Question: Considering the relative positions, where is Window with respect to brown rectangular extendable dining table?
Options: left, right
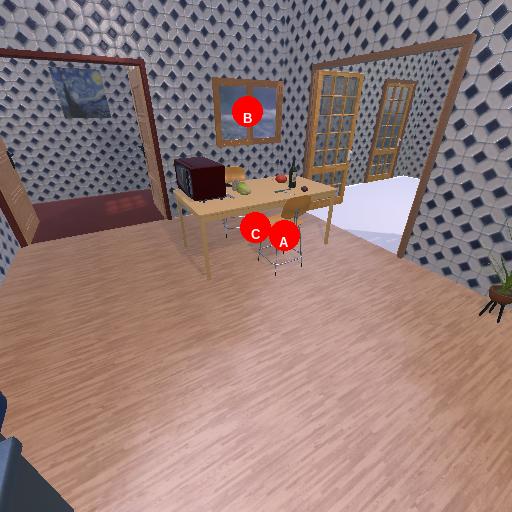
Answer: left